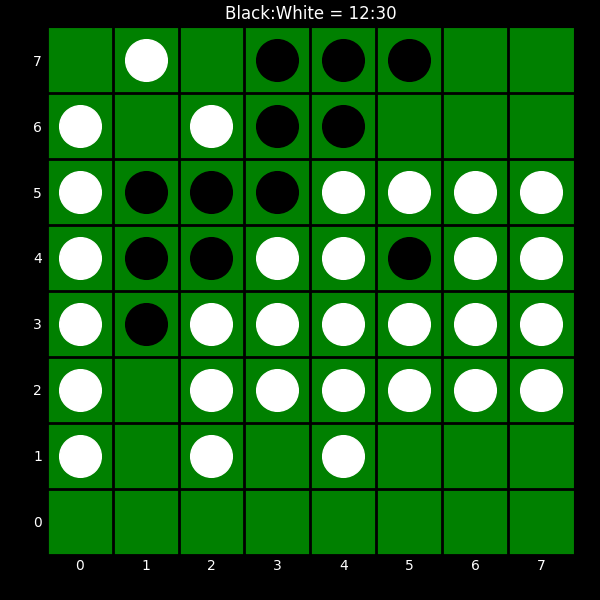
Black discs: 12
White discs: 30